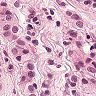
Metastatic tissue present: yes